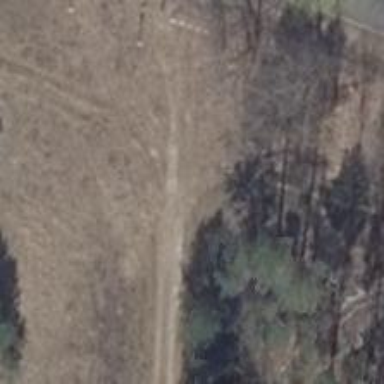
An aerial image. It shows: Grass track with Grade 4 tracktype.